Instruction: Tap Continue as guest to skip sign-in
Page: checkout
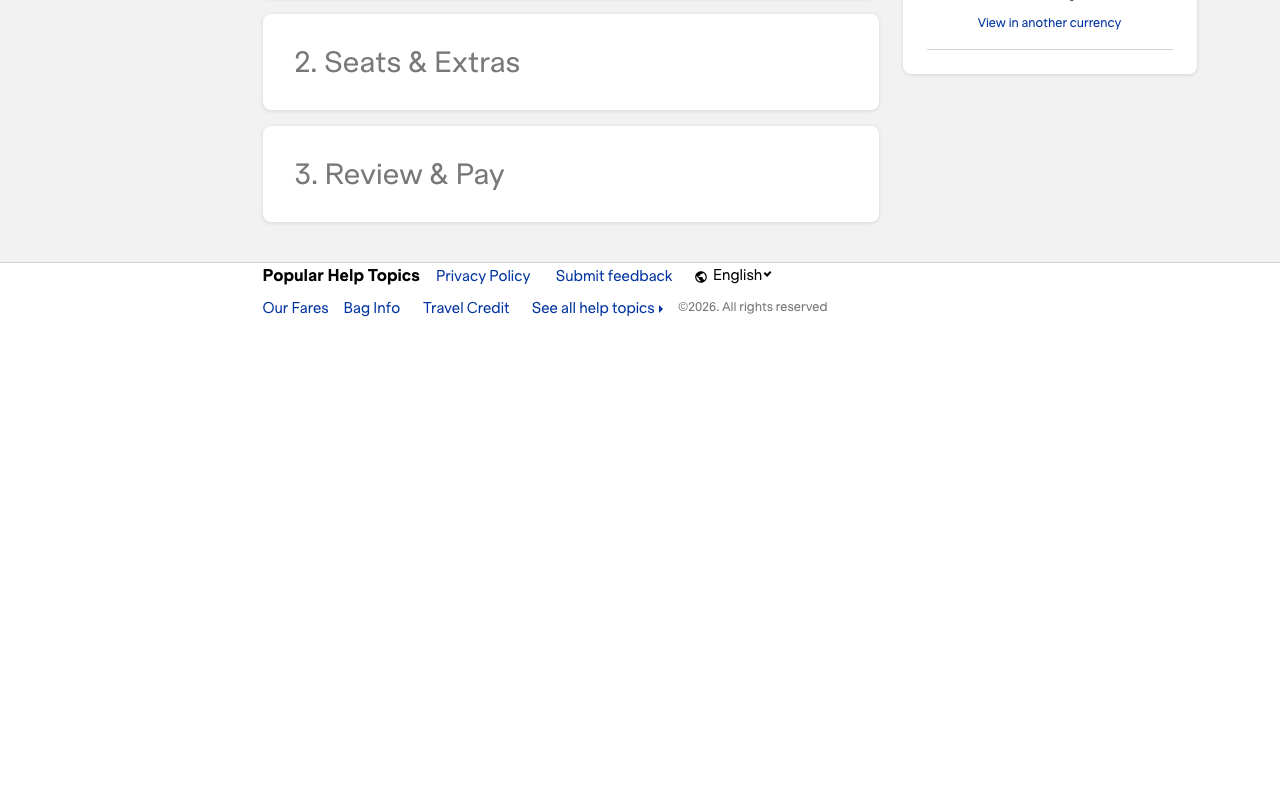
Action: click